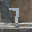
Label: 7